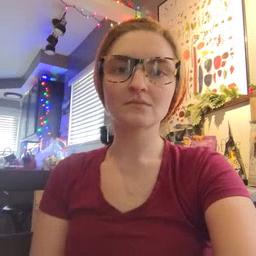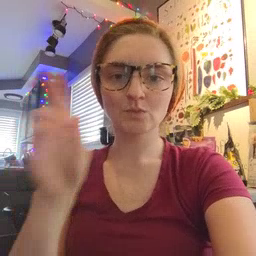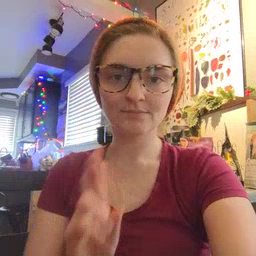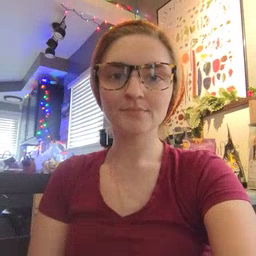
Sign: refrigerator